Question: I need to create a horizontal UIScrollView which to hold hundreds of thumbnail images, just like a slide of thumbnails.
For example, there will be 10 thumbnails showing in a single screen, each of them are horizontally adjacent to each other.
My problem is that I don't know how to make a horizontal UIScrollView to hold the multiple thumbnails which showing at the same time ?
A sample photo is as below. See the bottom part of the screen.

Thanks.
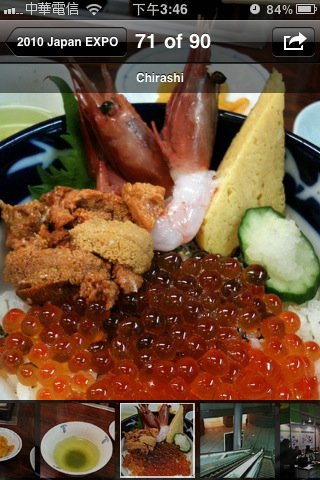
Answer: You can add all the thumbnails programatically to your scrollview and use the setContentSize method of UIScrollView. you have to pass 2 values in contentOffset. 1 for width and 1 for height. Please follow <URL> to explore more on this. If you need further help please leave a comment.
Hope it helps.
Please consider Following example.
'''
- (void)setupHorizontalScrollView
{
scrollView.delegate = self;
[self.scrollView setBackgroundColor:[UIColor blackColor]];
[scrollView setCanCancelContentTouches:NO];
scrollView.indicatorStyle = UIScrollViewIndicatorStyleWhite;
scrollView.clipsToBounds = NO;
scrollView.scrollEnabled = YES;
scrollView.pagingEnabled = YES;
NSUInteger nimages = 0;
NSInteger tot=0;
CGFloat cx = 0;
for (; ; nimages++) {
NSString *imageName = [NSString stringWithFormat:@"image%d.jpg", (nimages + 1)];
UIImage *image = [UIImage imageNamed:imageName];
if (tot==15) {
break;
}
if (4==nimages) {
nimages=0;
}
UIImageView *imageView = [[UIImageView alloc] initWithImage:image];
CGRect rect = imageView.frame;
rect.size.height = 40;
rect.size.width = 40;
rect.origin.x = cx;
rect.origin.y = 0;
imageView.frame = rect;
[scrollView addSubview:imageView];
[imageView release];
cx += imageView.frame.size.width+5;
tot++;
}
self.pageControl.numberOfPages = nimages;
[scrollView setContentSize:CGSizeMake(cx, [scrollView bounds].size.height)];
}
'''
---